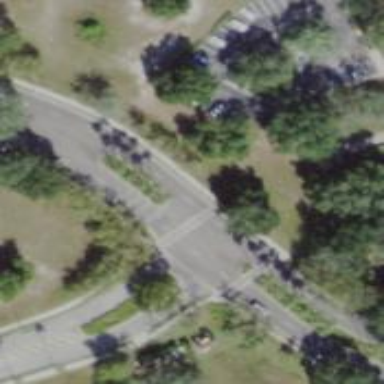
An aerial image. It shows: Uncontrolled crossing on the road.